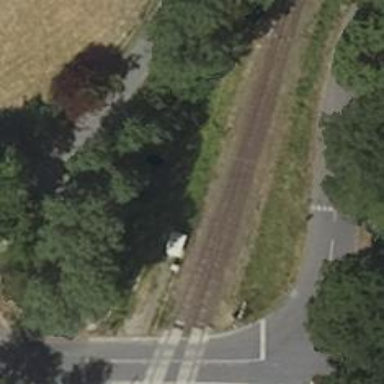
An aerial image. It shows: Railway track.